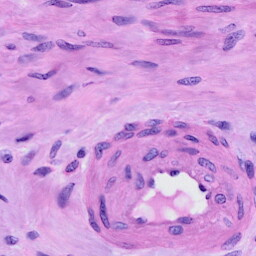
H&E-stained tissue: Cervix